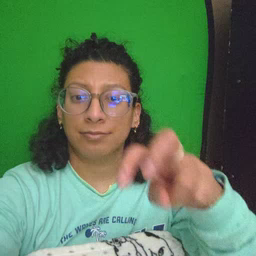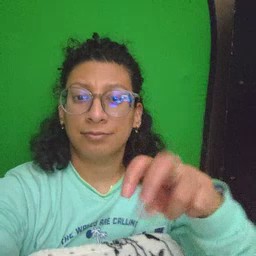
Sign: water